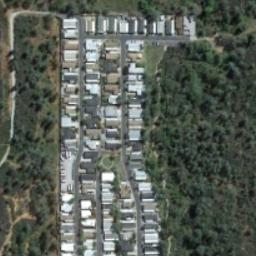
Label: mobile_home_park